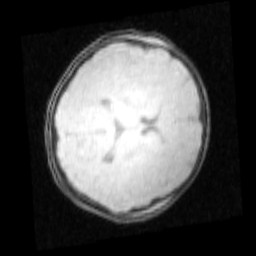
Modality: PDw
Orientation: axial
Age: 11
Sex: female
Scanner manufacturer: siemens
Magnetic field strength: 3 T
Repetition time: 0.25 s
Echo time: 0.00103 s